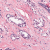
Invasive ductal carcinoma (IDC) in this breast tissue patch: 1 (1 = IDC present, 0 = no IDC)